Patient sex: M
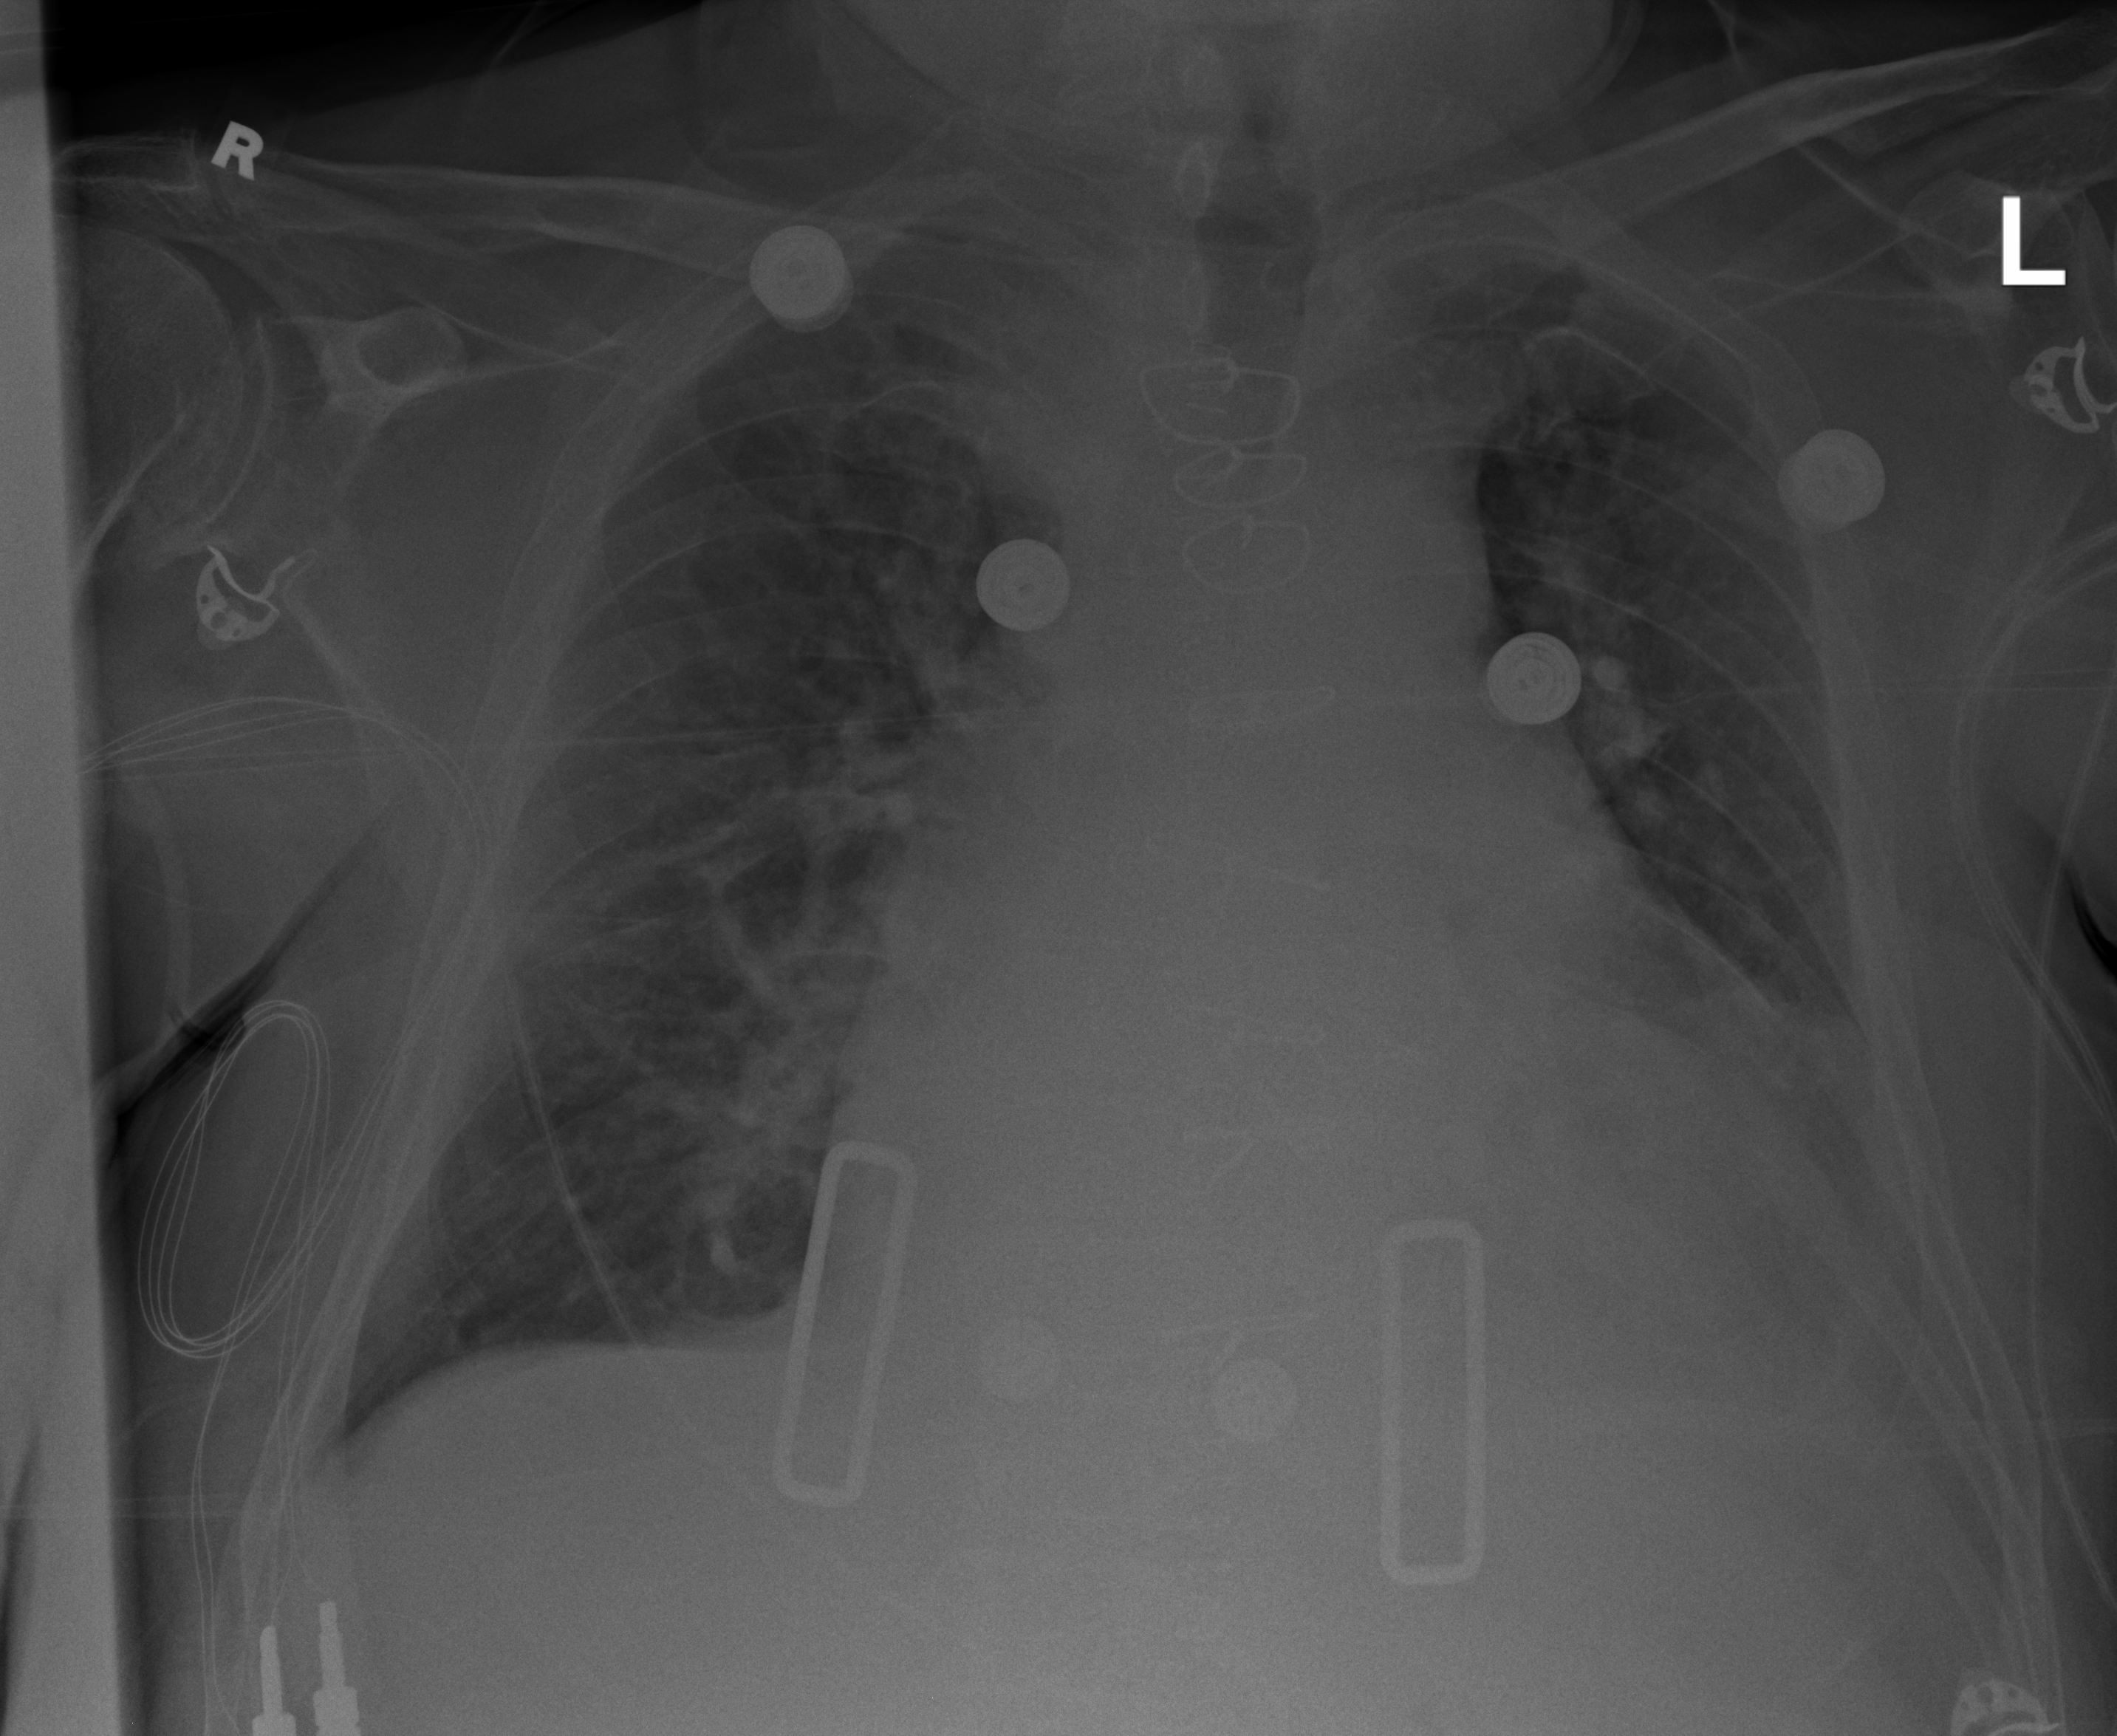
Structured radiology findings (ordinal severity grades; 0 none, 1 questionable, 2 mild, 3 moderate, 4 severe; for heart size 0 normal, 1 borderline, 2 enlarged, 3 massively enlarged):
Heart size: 2
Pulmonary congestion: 2
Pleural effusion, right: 0
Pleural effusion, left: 2
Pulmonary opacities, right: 2
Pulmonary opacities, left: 0
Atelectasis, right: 0
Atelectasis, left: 2